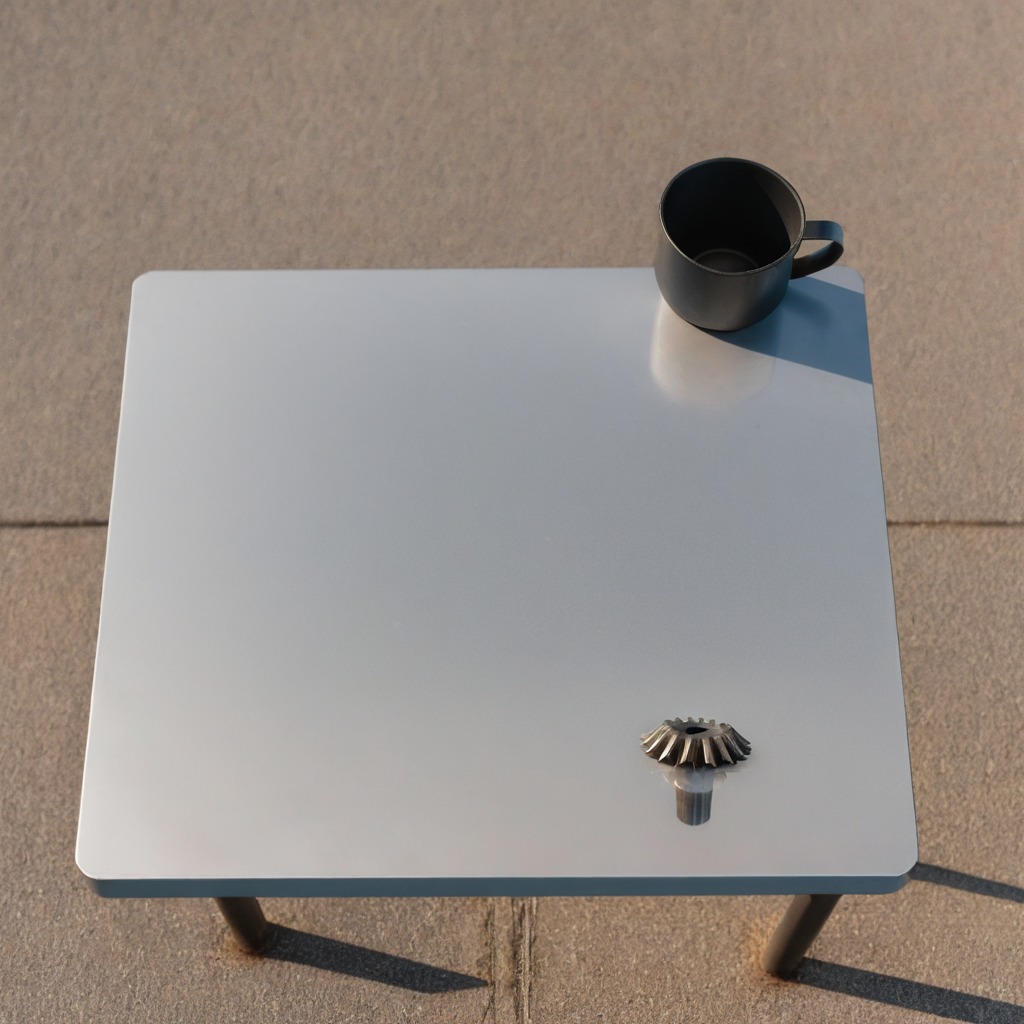
A steel gear with teeth is lying on the table.